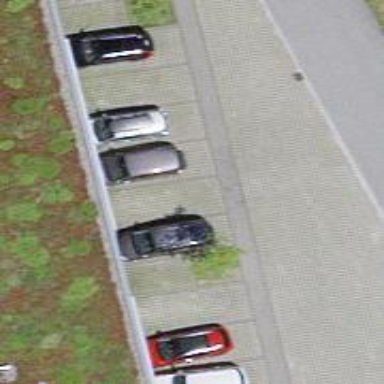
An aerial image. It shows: Charging station.